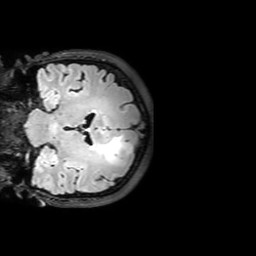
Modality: FLAIR
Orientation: coronal
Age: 60
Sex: female
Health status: ill
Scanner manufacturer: philips
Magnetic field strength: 3 T
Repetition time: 4.8 s
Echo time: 0.3064 s